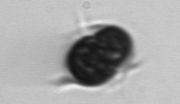
Label: Mesodinium